Question: My app is a converter with a multicomponent picker wheel. It is made for converting some variables. The numbers you can see is just for testing, nothing important really.
'''
- (void)viewDidLoad
{
[super viewDidLoad];
_convertFrom = @[@"One (1)", @"Two (2)",
@"Three (3)", @"Four (4)", @"Five (5)"];
_convertRates = @[ @1.0f, @2.0f, @3.0f,
@4.0f, @5.0f];
_convertTo = @[@"One (1)", @"Two (2)",
@"Three (3)", @"Four (4)", @"Five (5)"];
_convertRates = @[ @1.0f, @2.0f, @3.0f,
@4.0f, @5.0f];
}
'''
I have a small problem with the numbers that is displayed when i test the app in the iOS 6 simulator. As you can see here:

<URL>
When i try to go down the list, the numbers change. But the value of them does not.
If someone has got the time to check it out and maybe find a solution it would be very helpful:)
here is the rest of the code that might be important in this case:
'''
#pragma mark -
#pragma mark PickerView DataSource
- (NSInteger)numberOfComponentsInPickerView:
(UIPickerView *)pickerView
{
return 2;
}
- (NSInteger)pickerView:(UIPickerView *)pickerView numberOfRowsInComponent: (NSInteger)component
{
if (component == 0) {
return [_convertFrom count];
}
return [_convertTo count];
}
- (NSString *) pickerView: (UIPickerView *)pickerView
titleForRow:(NSInteger)row
forComponent:(NSInteger)component
{
if (component == 0) {
return [_convertFrom objectAtIndex:[pickerView selectedRowInComponent:0]];
}
return [_convertTo objectAtIndex:[pickerView selectedRowInComponent:1]];
}
#pragma mark -
#pragma mark PickerView Delegate
-(void)pickerView:(UIPickerView *)pickerView didSelectRow:(NSInteger)row
inComponent:(NSInteger)component
{
float convertFrom = [[_convertRates objectAtIndex:[pickerView selectedRowInComponent:0]] floatValue];
float convertTo = [[_convertRates objectAtIndex:[pickerView selectedRowInComponent:1]] floatValue];
float input = [dollarText.text floatValue];
float to = convertTo;
float from = convertFrom;
float dollars = input;
float result = to * from * dollars;
float mtpaTilMtpaFloat = dollars * 1;
NSString *resultString = [[NSString alloc] initWithFormat:
@"result = %.2f * %.2f = %.2f", from, to, result];
resultLabel.text = resultString;
NSString *mtpaTilmtpa = [[NSString alloc ] initWithFormat:
@" %.2f MTPA = %.2f MTPA", dollars, mtpaTilMtpaFloat];
if (from == 1, to == 1) { resultLabel.text = mtpaTilmtpa;
}
'''
And of course, tell me if I need to display more of the code so you can understand it. its my first time using this website btw:)
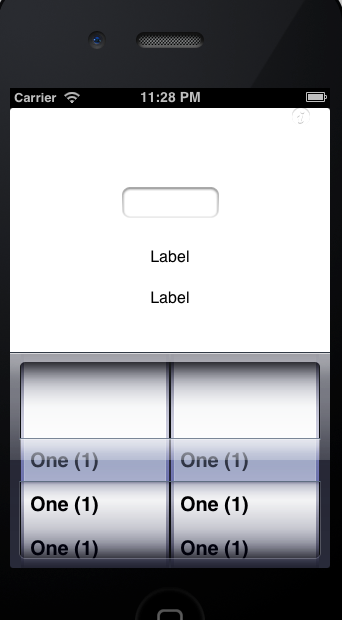
Answer: don't use 'selectedRowInComponent'. You don't wan't to display the value that is selected in all your rows. Just use 'row'
'''
- (NSString *) pickerView: (UIPickerView *)pickerView titleForRow:(NSInteger)row forComponent:(NSInteger)component
{
if (component == 0) {
return [_convertFrom objectAtIndex:row];
}
return [_convertTo objectAtIndex:row];
}
'''